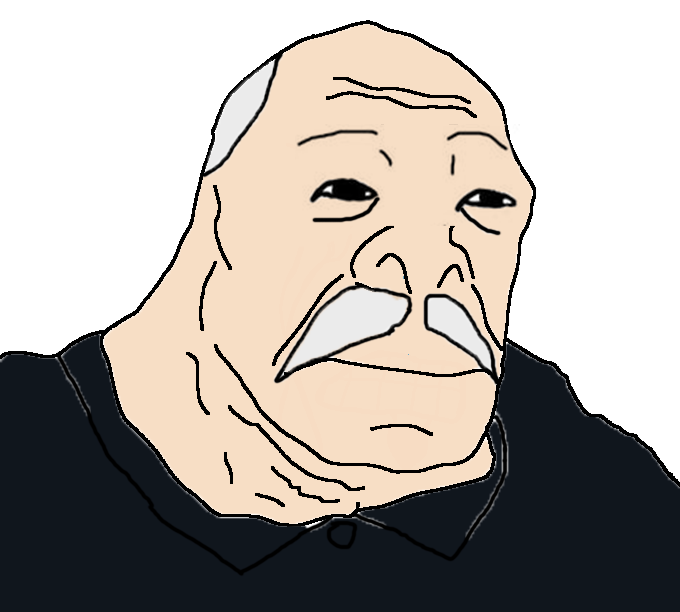
Label: 5_Craig